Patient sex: F
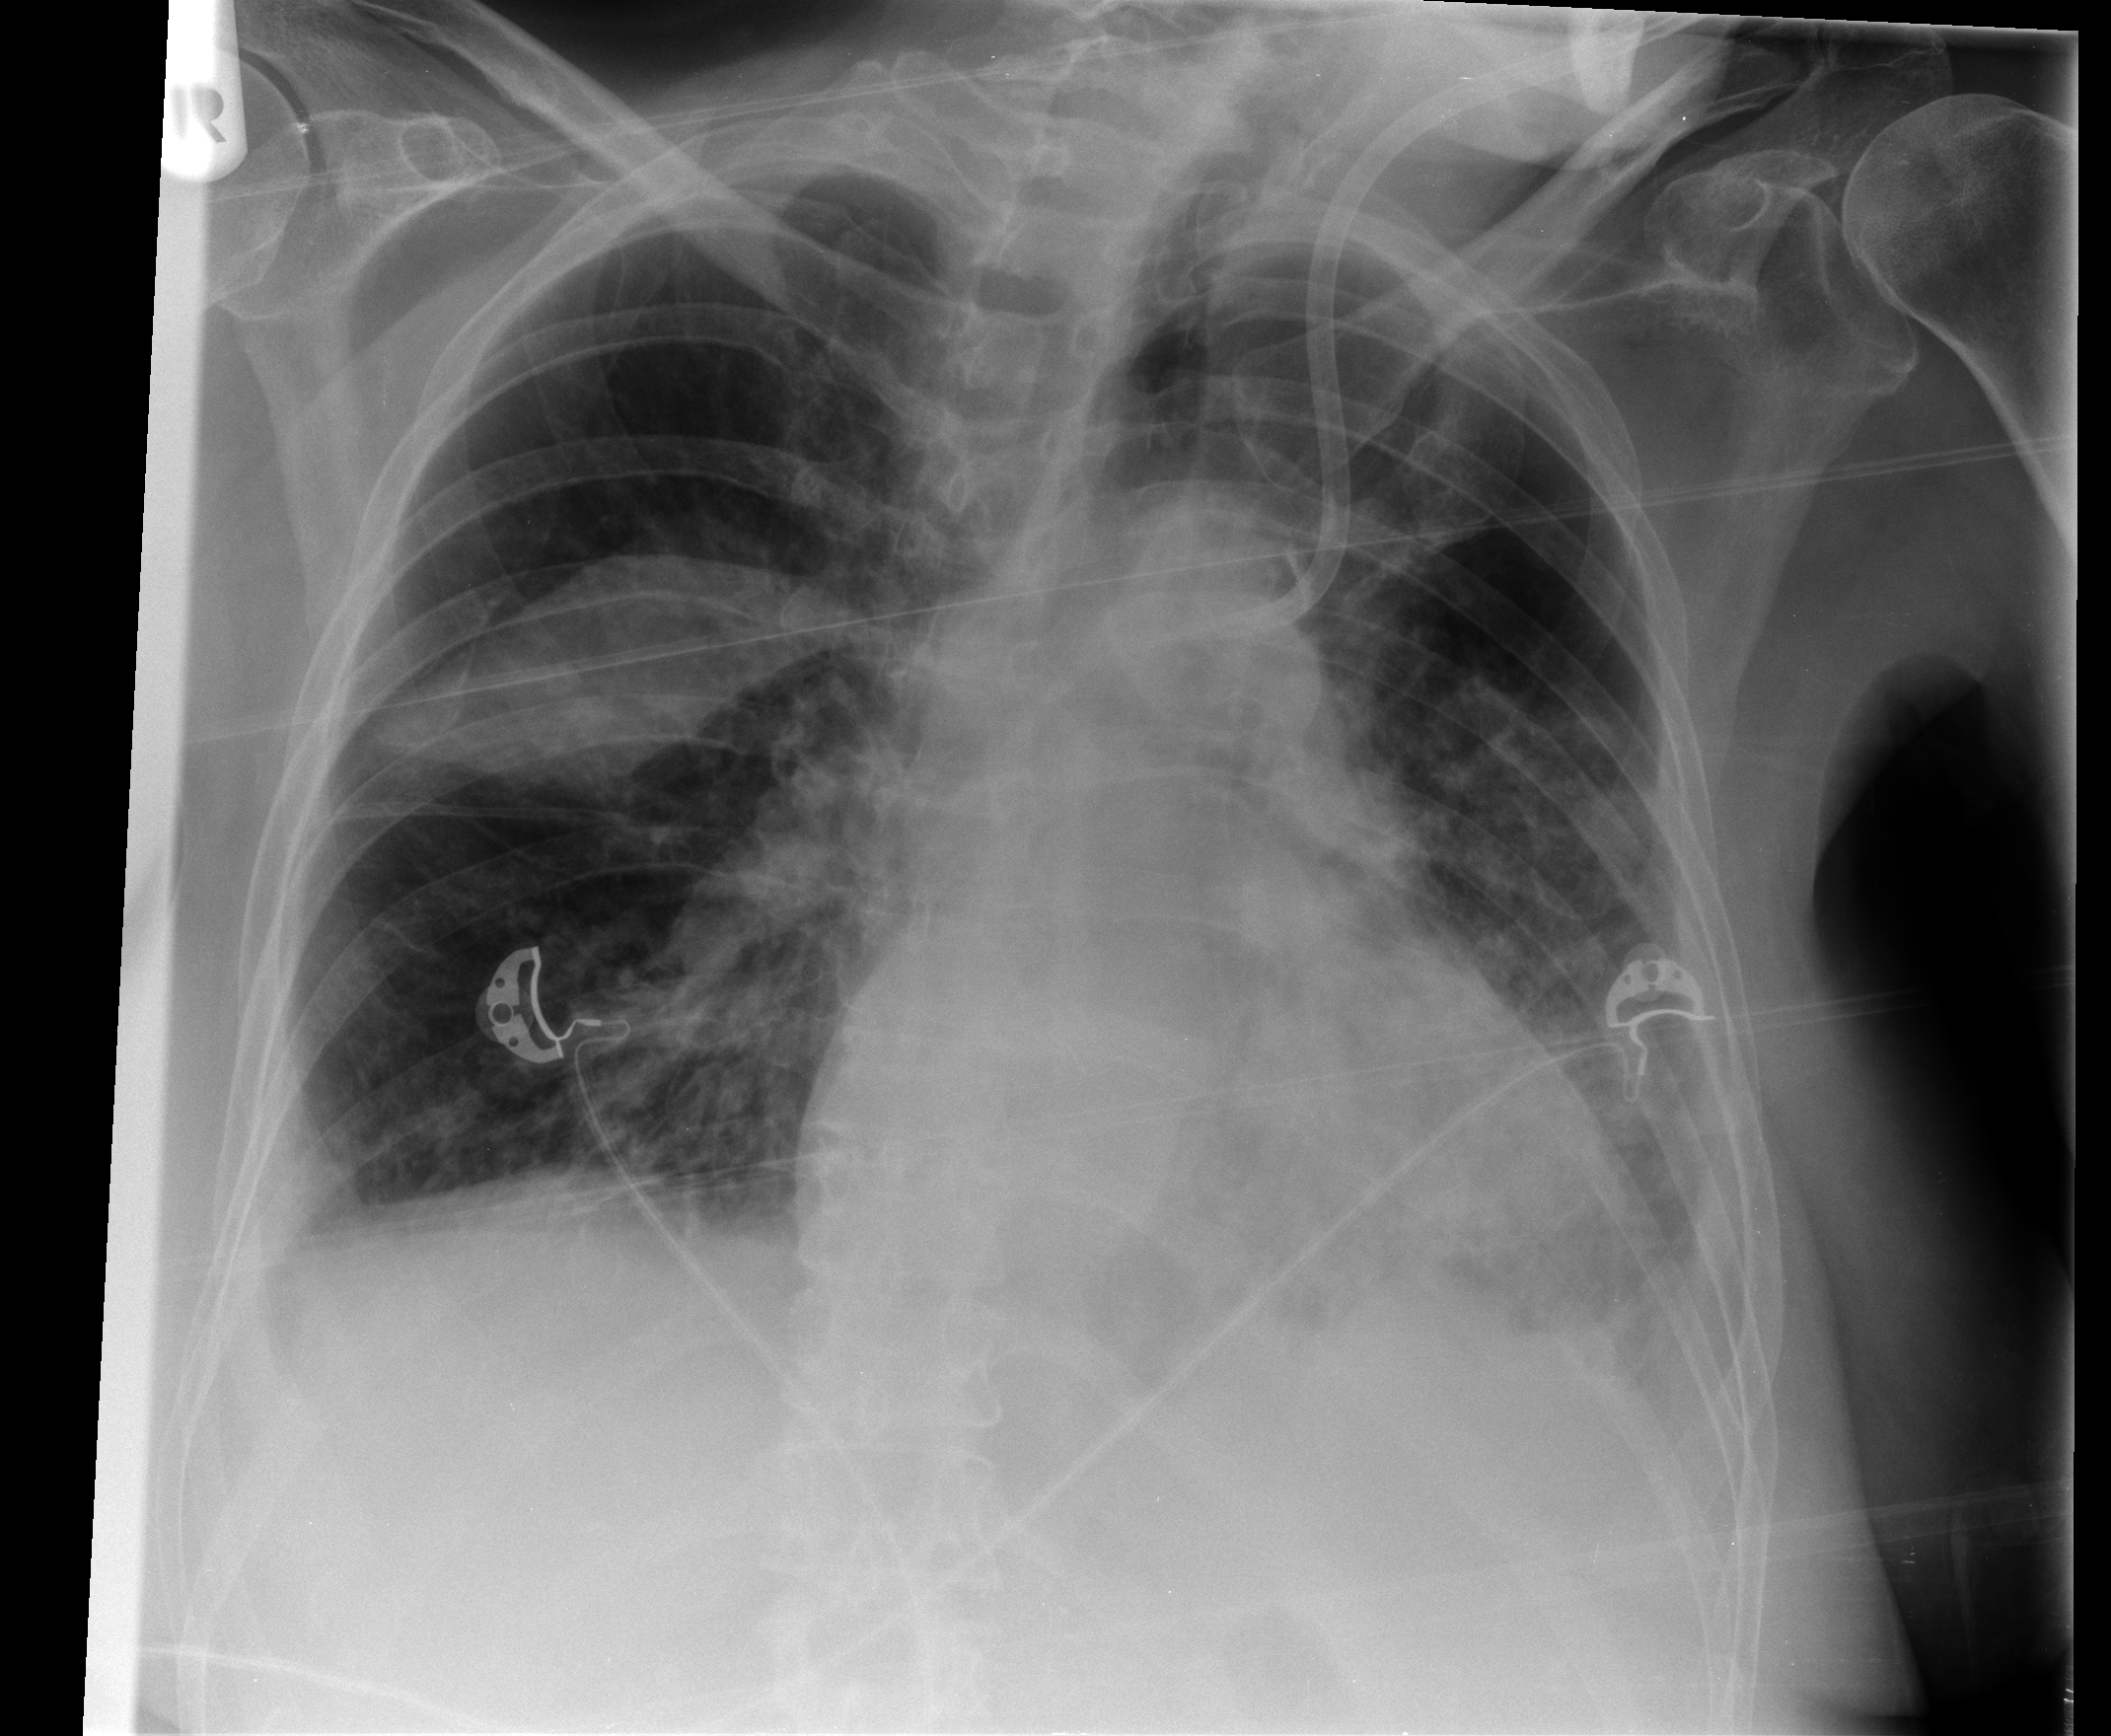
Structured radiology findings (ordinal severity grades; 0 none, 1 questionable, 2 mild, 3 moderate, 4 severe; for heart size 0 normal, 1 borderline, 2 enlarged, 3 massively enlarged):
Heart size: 2
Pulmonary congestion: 2
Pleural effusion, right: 2
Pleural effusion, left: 3
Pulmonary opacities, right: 2
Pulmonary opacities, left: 2
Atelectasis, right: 2
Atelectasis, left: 2